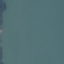
Land use / land cover: SeaLake